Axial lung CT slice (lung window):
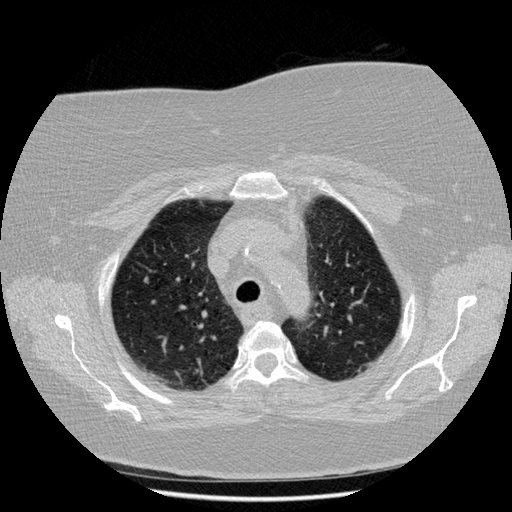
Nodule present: yes
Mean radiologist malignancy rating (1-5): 2.333